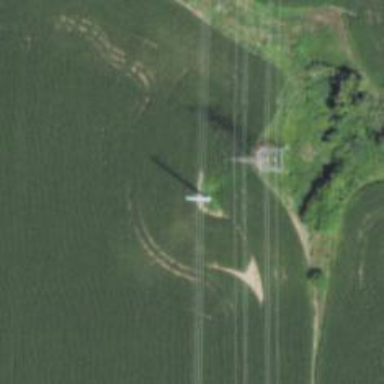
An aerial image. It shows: Power tower.